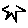
Label: star